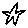
Label: star